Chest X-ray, PA view. Patient: 36 years old, sex M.
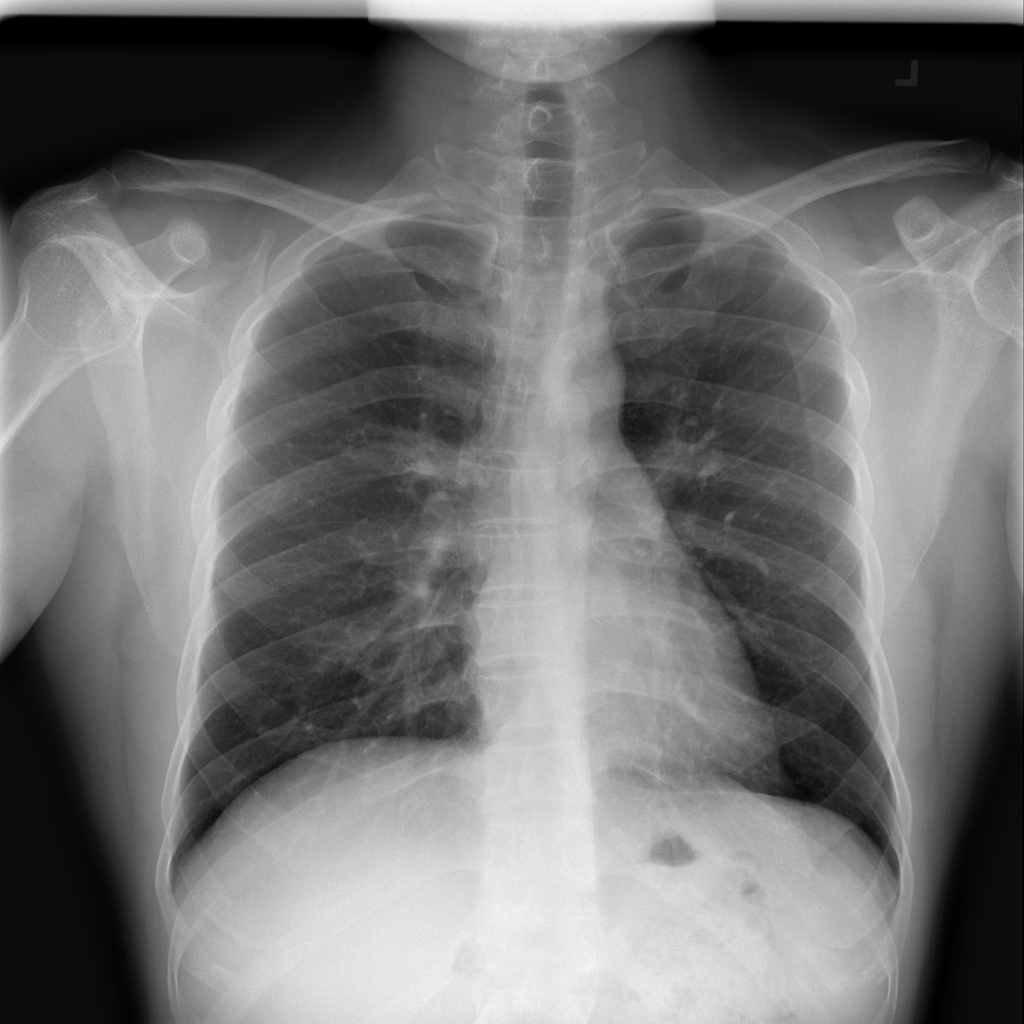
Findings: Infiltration